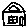
Label: house